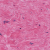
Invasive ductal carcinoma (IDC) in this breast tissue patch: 0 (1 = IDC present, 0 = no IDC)